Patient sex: M
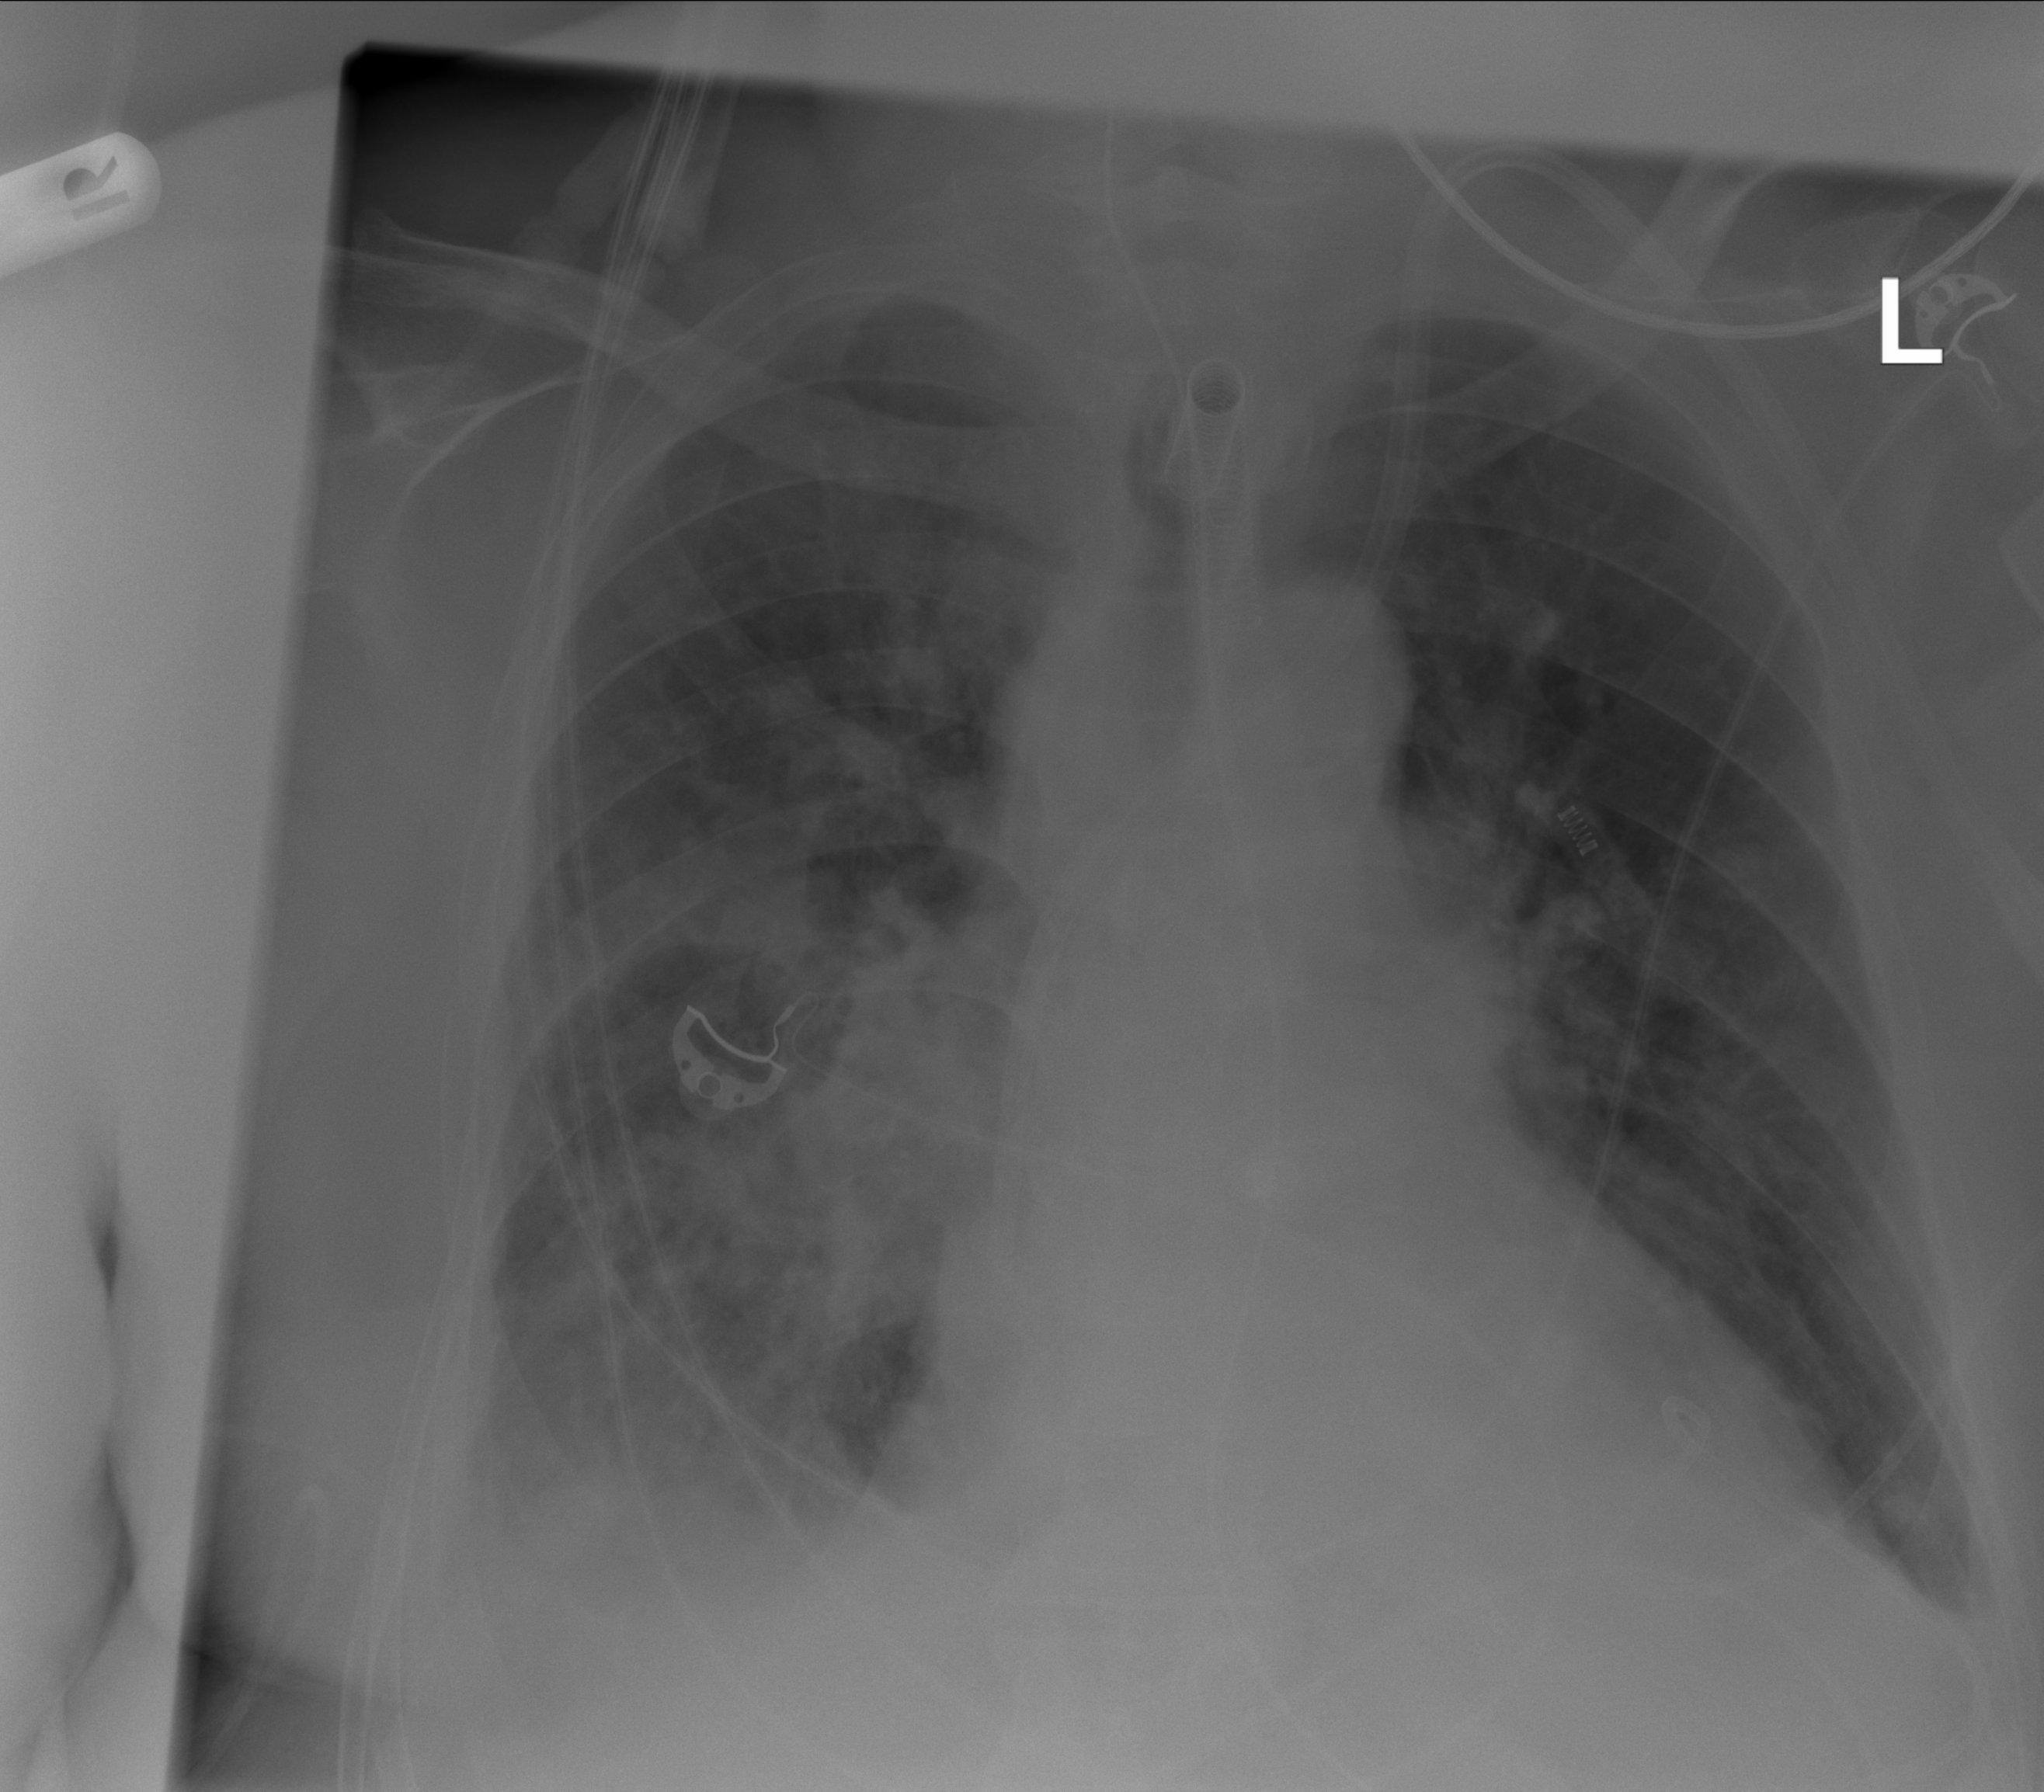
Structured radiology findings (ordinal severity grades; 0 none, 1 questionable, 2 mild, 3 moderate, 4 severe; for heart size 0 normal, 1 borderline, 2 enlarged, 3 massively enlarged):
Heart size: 1
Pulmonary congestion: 2
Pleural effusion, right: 2
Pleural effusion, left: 2
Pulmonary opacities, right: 2
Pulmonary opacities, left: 0
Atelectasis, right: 3
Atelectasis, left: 0